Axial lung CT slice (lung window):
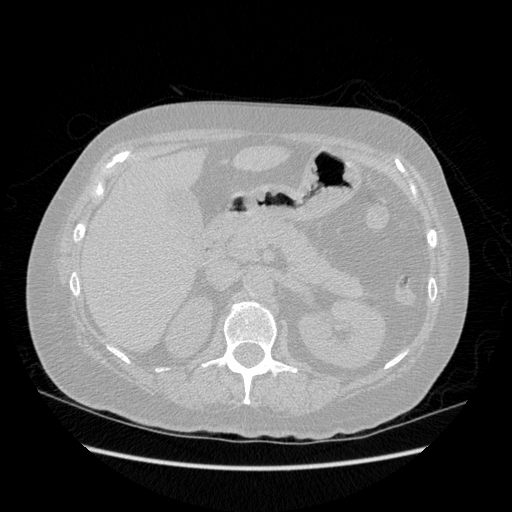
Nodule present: no